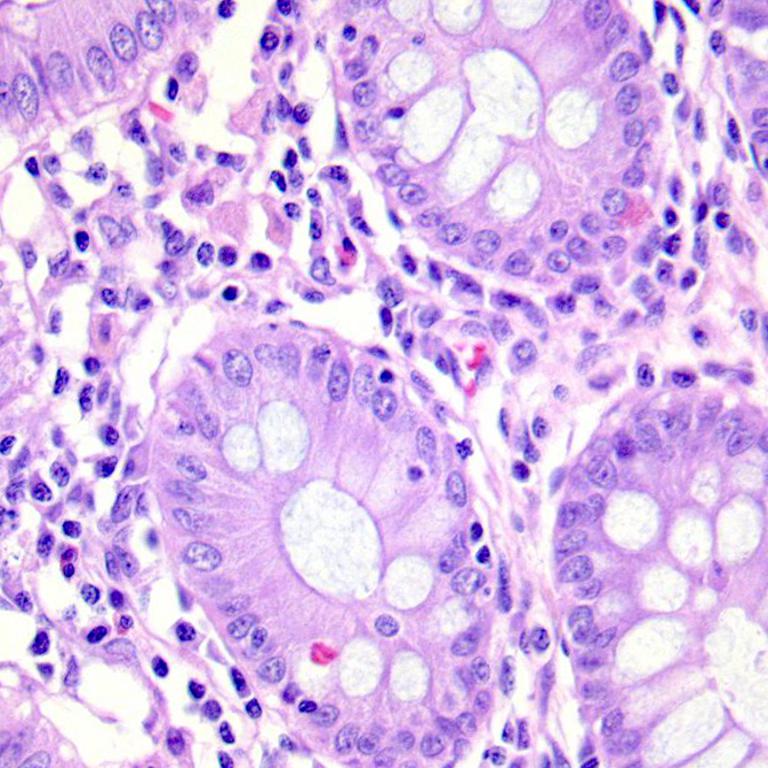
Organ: colon
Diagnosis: benign